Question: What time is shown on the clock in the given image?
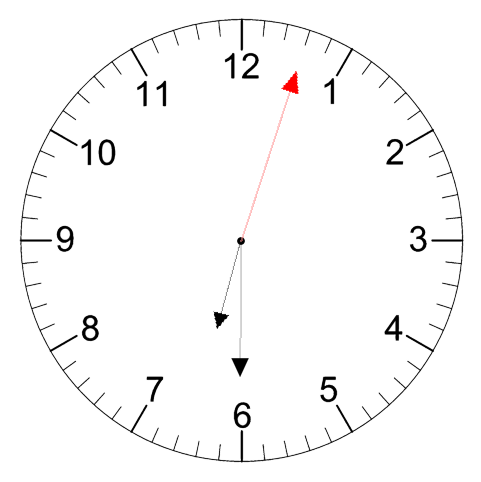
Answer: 06:30:03